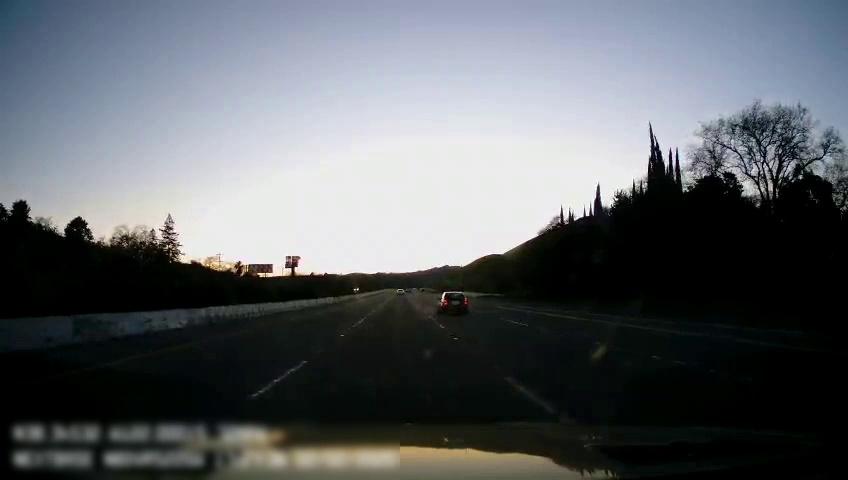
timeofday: Day
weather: Cloudy
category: Drivable Space
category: Vehicles | Car
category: Lanes | Current Lane
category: Lanes | Current Lane
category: Lanes | Alternate Lane
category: Lanes | Alternate Lane